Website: home-depot
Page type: review-order
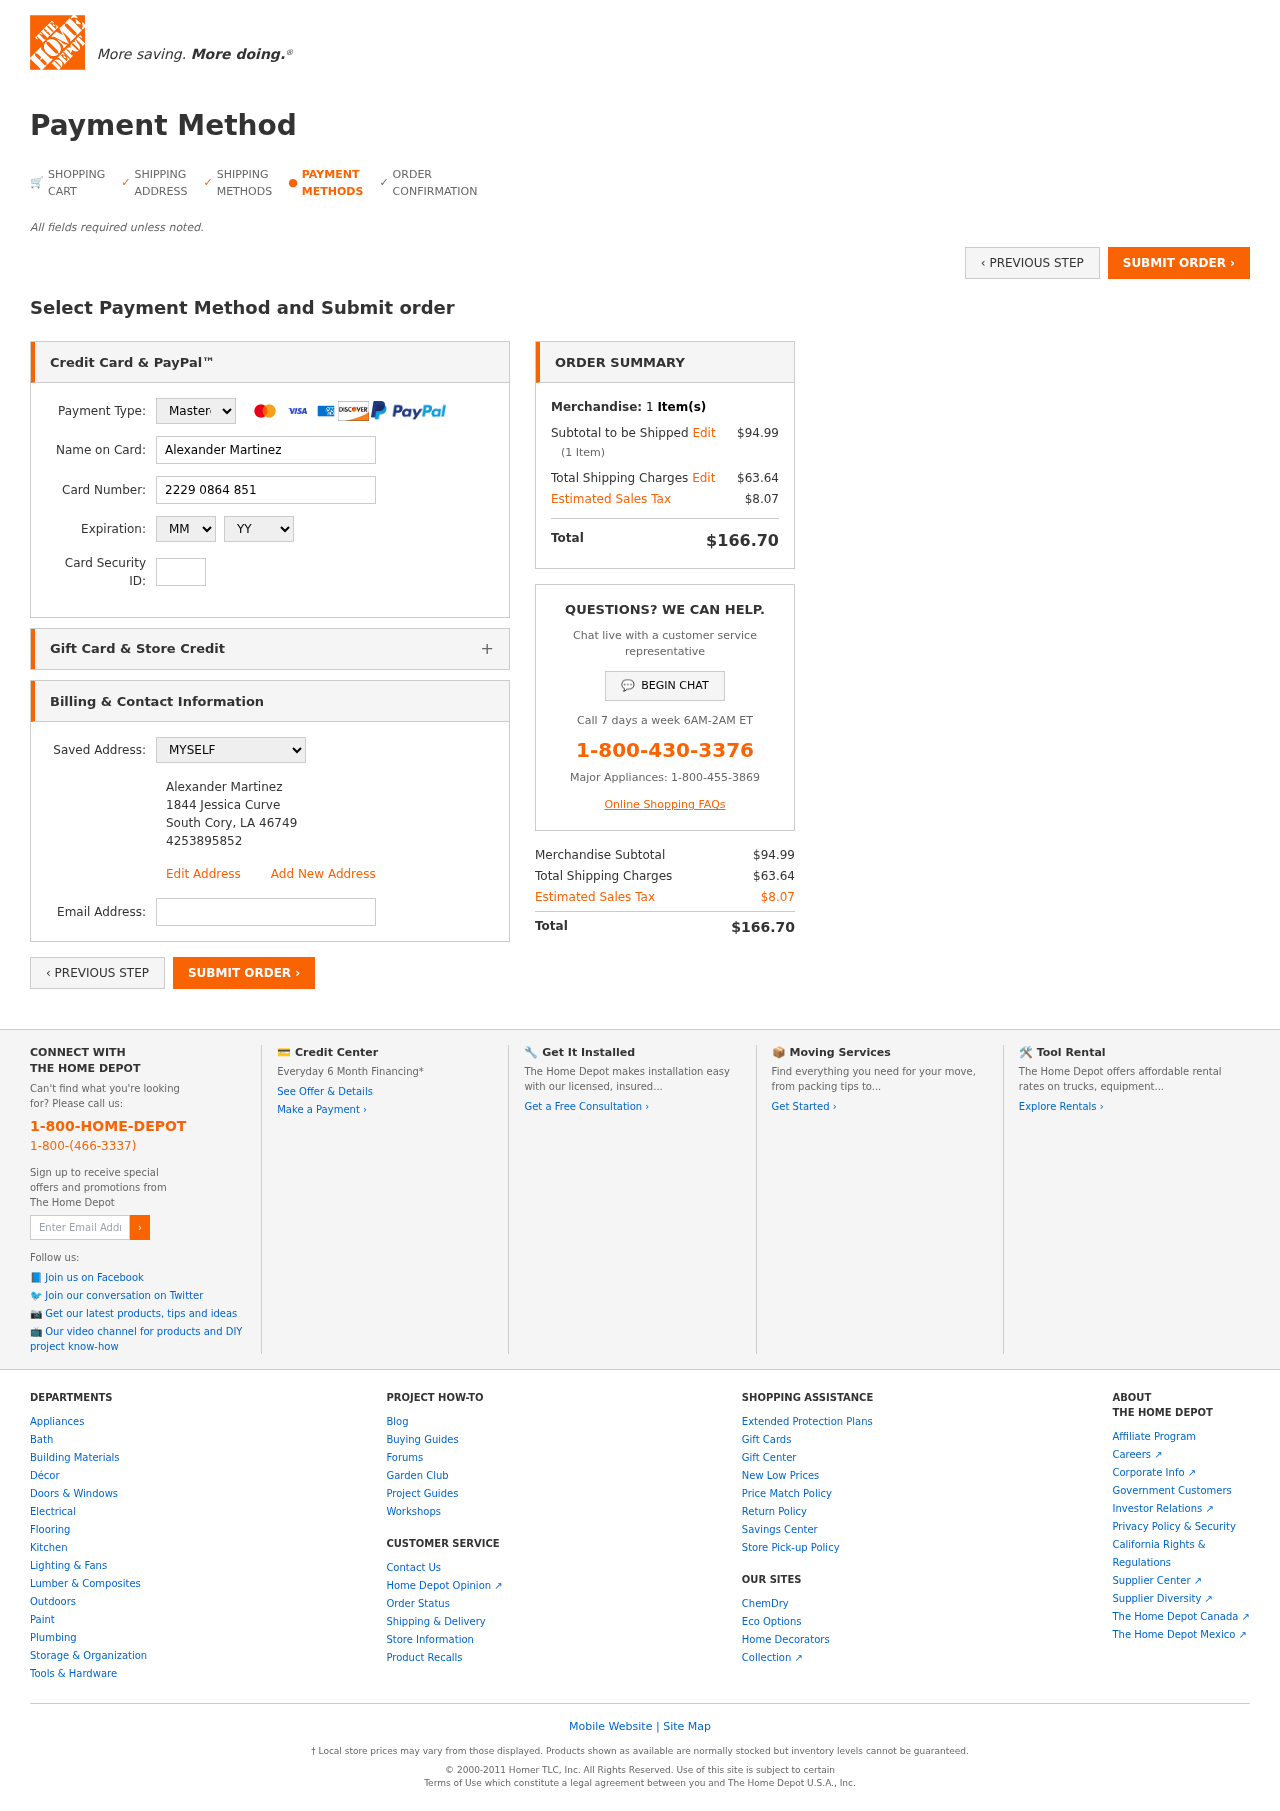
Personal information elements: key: PII_CARD_CVV
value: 392
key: PII_CARD_EXPIRY_MONTH
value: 02
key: PII_CARD_EXPIRY_YEAR
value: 26
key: PII_CARD_NUMBER
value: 2229 0864 8511 3062
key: PII_CARD_TYPE
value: Mastercard
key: PII_EMAIL
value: amartinez@yahoo.com
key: PII_FULLNAME
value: Alexander Martinez
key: PII_FULLNAME2
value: Alexander Martinez
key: PII_STREET2
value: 1844 Jessica Curve
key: PII_CITY2
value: South Cory
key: PII_STATE_ABBR2
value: LA
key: PII_POSTCODE2
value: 46749
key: PII_PHONE2
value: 4253895852
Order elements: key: ORDER_NUM_ITEMS
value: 1
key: ORDER_SUBTOTAL
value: $94.99
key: ORDER_NUM_ITEMS2
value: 1
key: ORDER_SHIPPING_COST
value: $63.64
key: ORDER_TAX
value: $8.07
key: ORDER_TOTAL
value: $166.70
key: ORDER_SUBTOTAL2
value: $94.99
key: ORDER_SHIPPING_COST2
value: $63.64
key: ORDER_TAX2
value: $8.07
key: ORDER_TOTAL2
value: $166.70